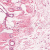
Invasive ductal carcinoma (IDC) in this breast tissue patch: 0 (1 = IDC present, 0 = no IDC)